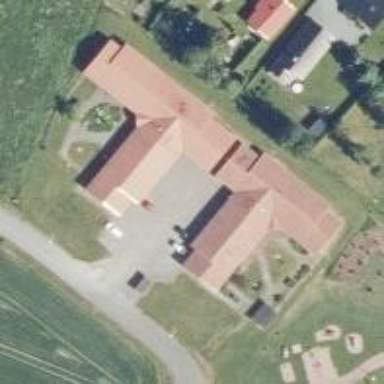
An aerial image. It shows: Nursing home.